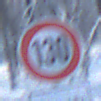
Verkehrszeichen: Geschwindigkeit130
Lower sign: ZeitangabenMitBeschraenkungAufWochentage8
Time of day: MorningAfternoon
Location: Outdoor (Nature)
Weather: Clear
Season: Winter
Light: Natural